Question: I would like to submit the number '<PHONE>' to the form of this website and get the information using python: diemthi.hcm.edu.vn. My code is shown below but it doesn't work
'''
import requests
payload = {'name': 'SoBaoDanh', 'value': '<PHONE>'}
r = requests.post("diemthi.hcm.edu.v/Home/Show", data=payload)
print(r.text)
'''
I inspected the webpage and it shows:

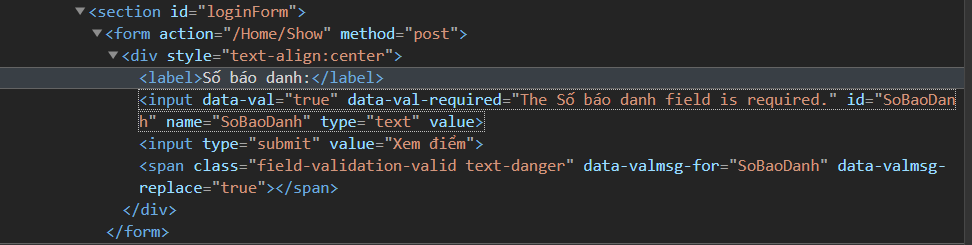
Answer: There are two problems in your code:
1 - As mentioned in the comments, you should use the entire url with HTTP: <URL>
2 - There is no key called 'name' or 'value' in the payload sent to the website. The key is 'SoBaoDanh' and the value is the variable that you want to submit:
'''
key = 'SoBaoDanh'
value = '<PHONE>'
payload = {key:value}
'''
Therefore, your code will look like that:
'''
import requests
link = "http://diemthi.hcm.edu.vn/Home/Show"
payload = {'SoBaoDanh': '<PHONE>'}
r = requests.post(link, data=payload)
print(r.text)
'''
And finally, it worked!